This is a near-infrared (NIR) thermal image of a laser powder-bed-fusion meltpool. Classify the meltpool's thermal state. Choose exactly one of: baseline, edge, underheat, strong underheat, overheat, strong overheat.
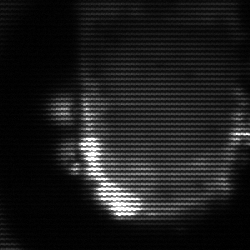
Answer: baseline